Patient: sex M, age 29
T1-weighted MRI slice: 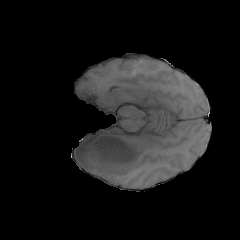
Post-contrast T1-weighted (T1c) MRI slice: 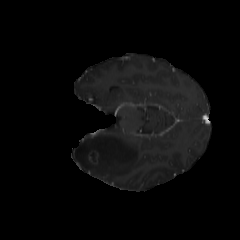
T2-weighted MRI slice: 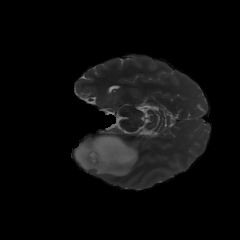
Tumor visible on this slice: yes
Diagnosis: Astrocytoma, IDH-mutant
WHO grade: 4